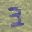
Label: 3